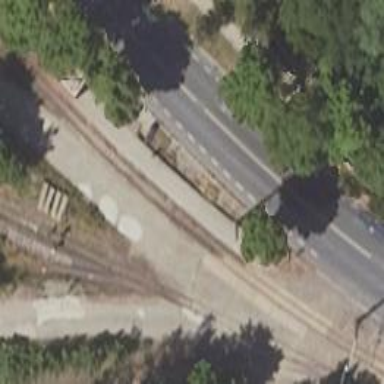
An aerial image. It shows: Tram stop.